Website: macys
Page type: billing-address
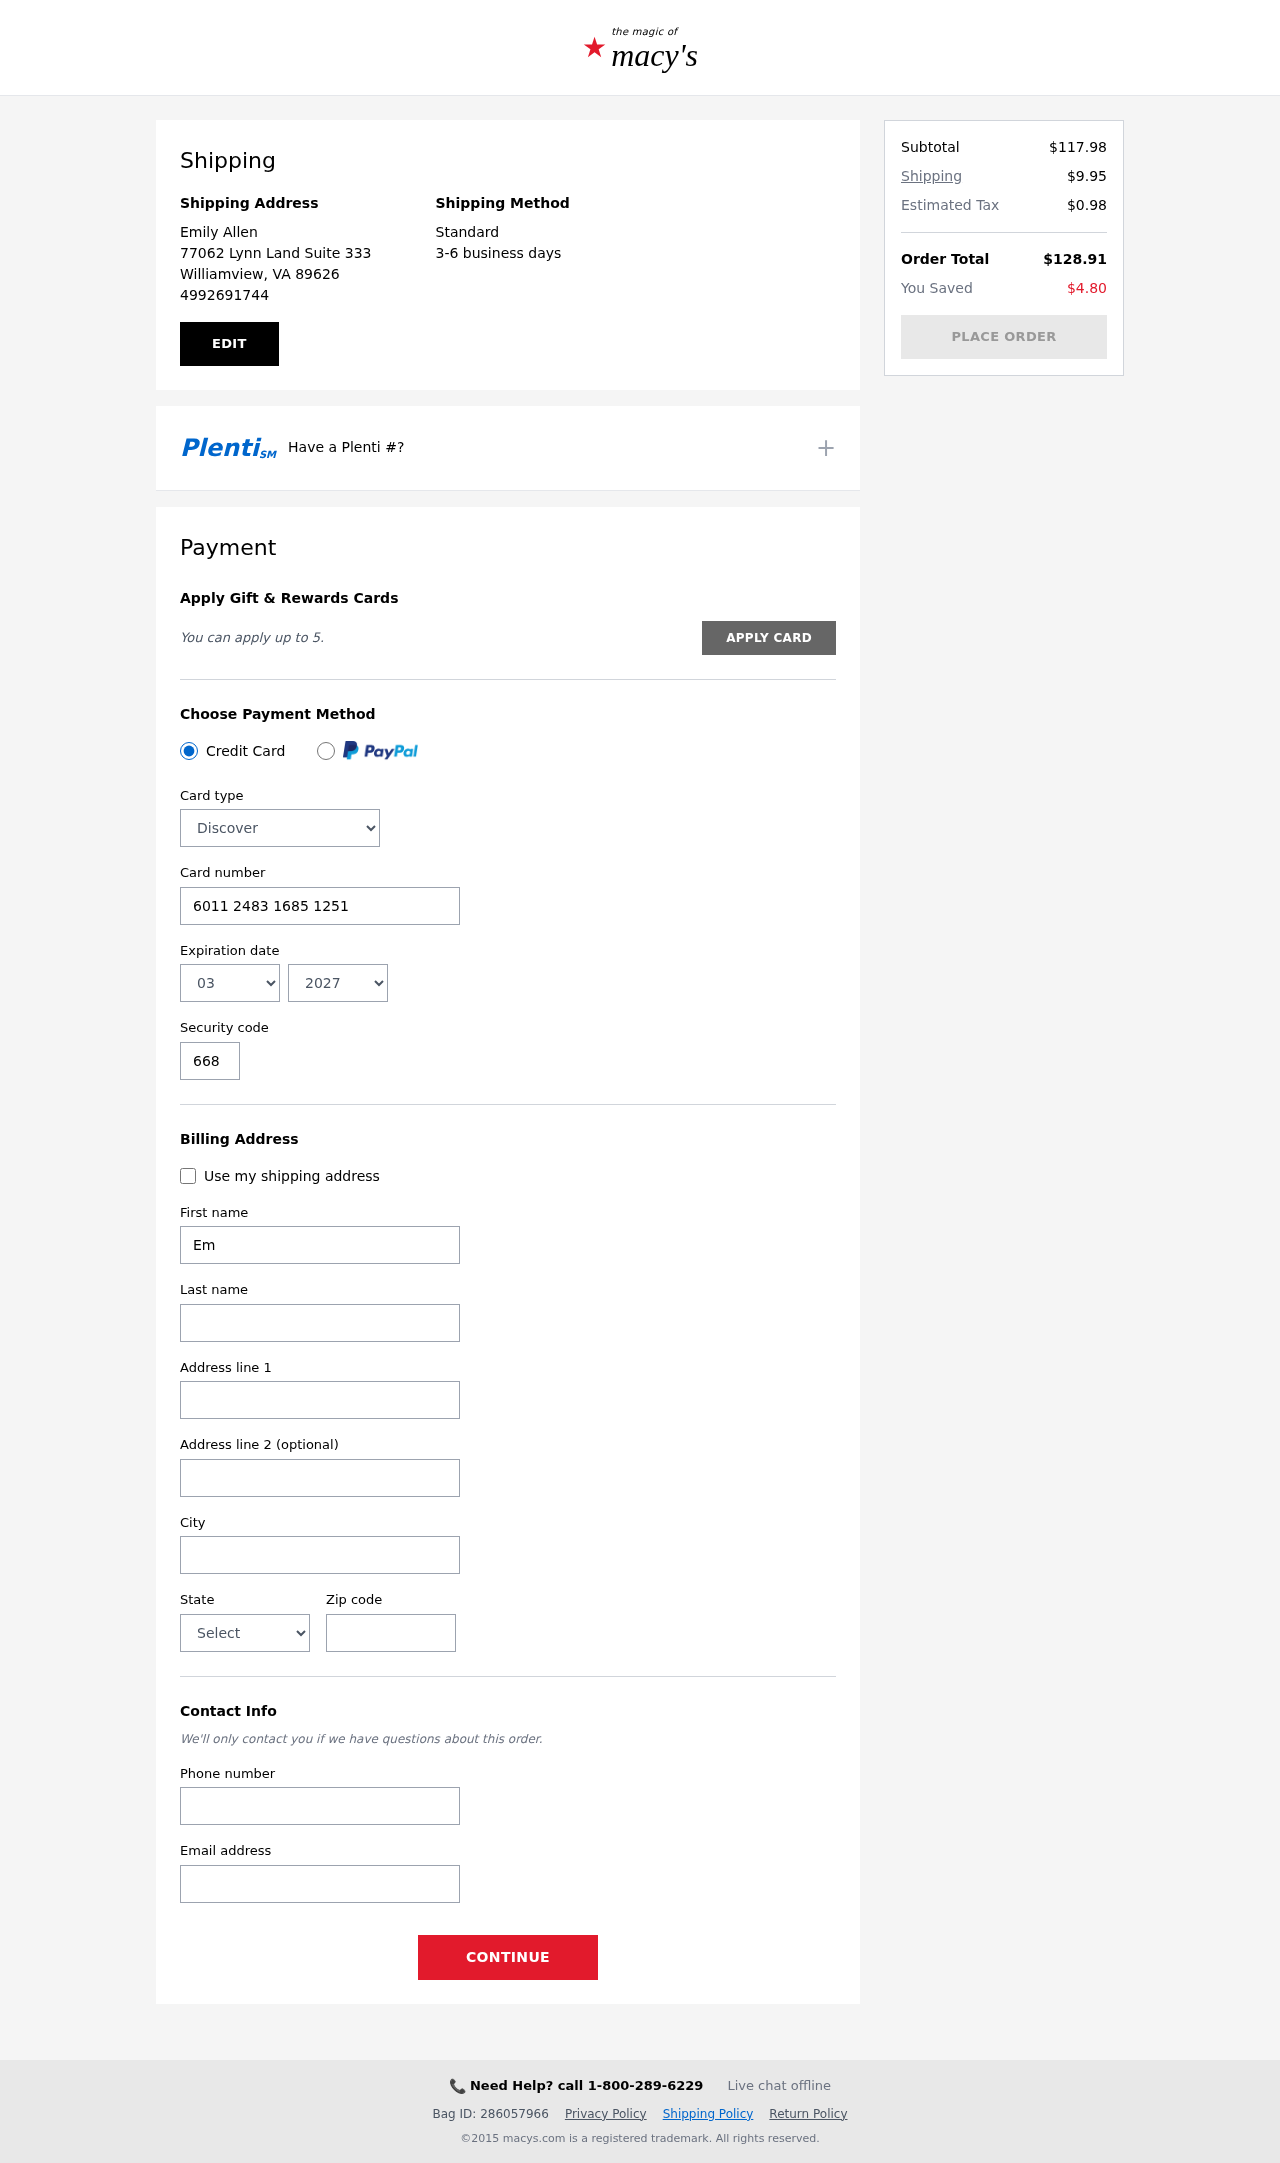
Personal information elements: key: PII_CARD_CVV
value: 668
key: PII_CARD_EXPIRY_MONTH
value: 03
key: PII_CARD_EXPIRY_YEAR
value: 27
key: PII_CARD_NUMBER
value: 6011 2483 1685 1251
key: PII_CARD_TYPE
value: Discover
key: PII_CITY
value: Williamview
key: PII_CITY_STATE_ZIP
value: Williamview, VA 89626
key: PII_EMAIL
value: emily.allen@gmail.com
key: PII_FIRSTNAME
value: Emily
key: PII_FULLNAME
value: Emily Allen
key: PII_LASTNAME
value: Allen
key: PII_PHONE
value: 4992691744
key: PII_POSTCODE
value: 89626
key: PII_STATE
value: Virginia
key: PII_STREET
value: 77062 Lynn Land Suite 333
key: PII_STREET2
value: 22967 Frye Ports Suite 112
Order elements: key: ORDER_SUBTOTAL
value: $117.98
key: ORDER_SHIPPING_COST
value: $9.95
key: ORDER_TAX
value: $0.98
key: ORDER_TOTAL
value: $128.91
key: ORDER_SAVINGS
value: $4.80